Chest X-ray:
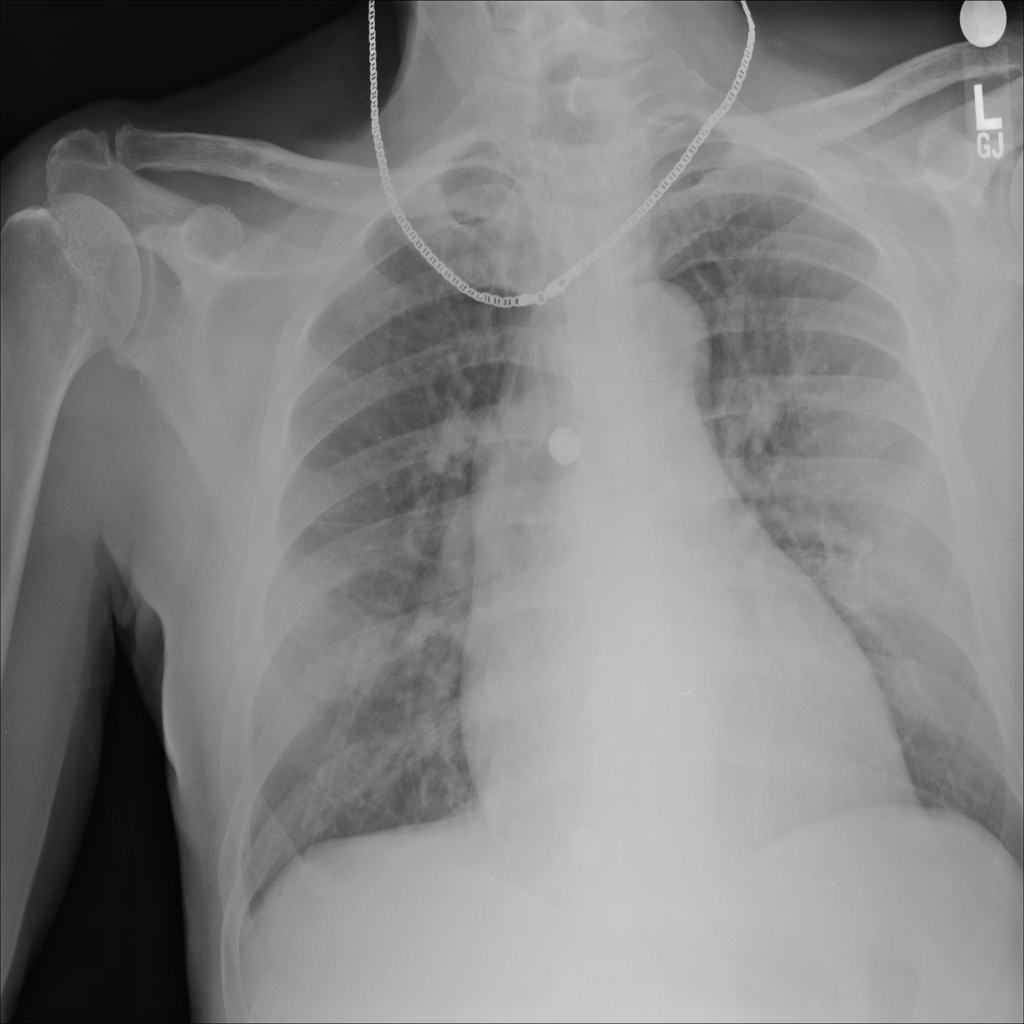
Findings: Cardiomegaly
No abnormal finding: no